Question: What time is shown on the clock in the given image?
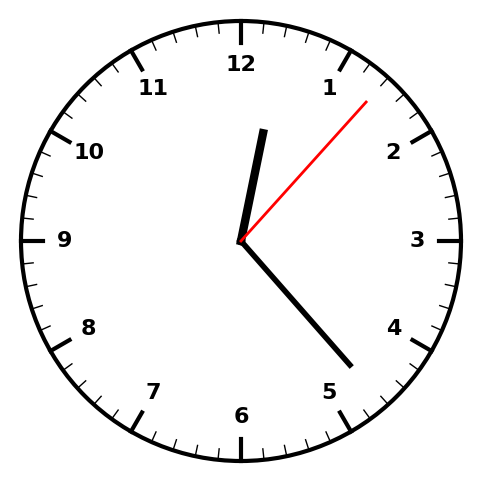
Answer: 12:23:07